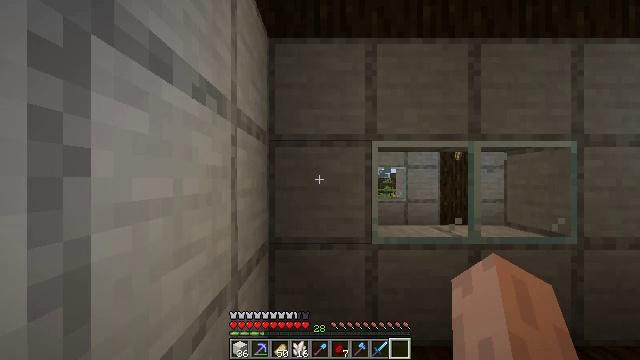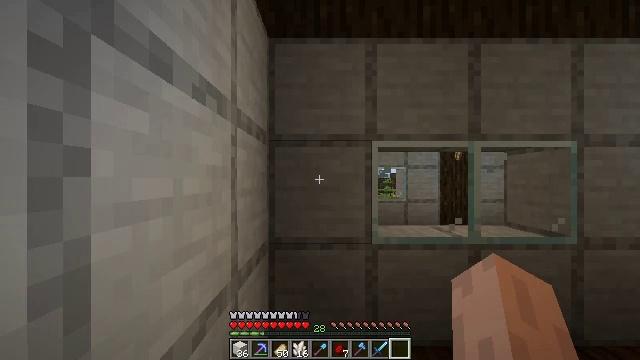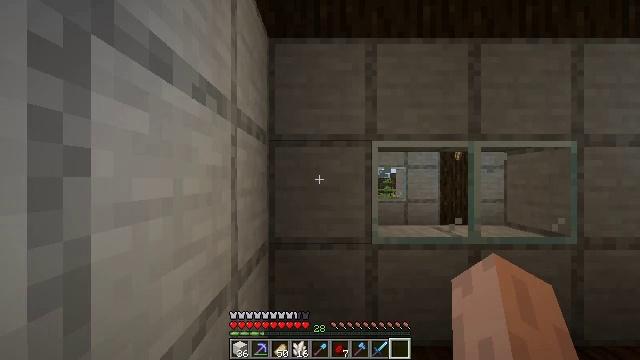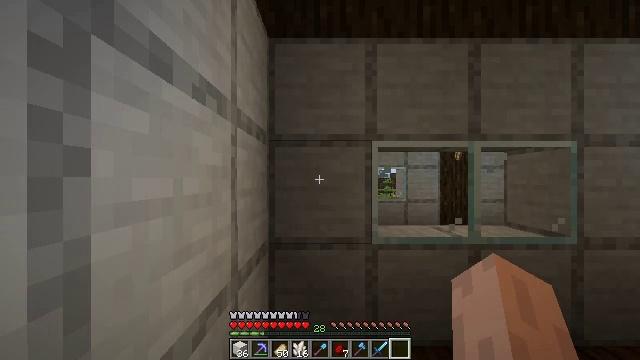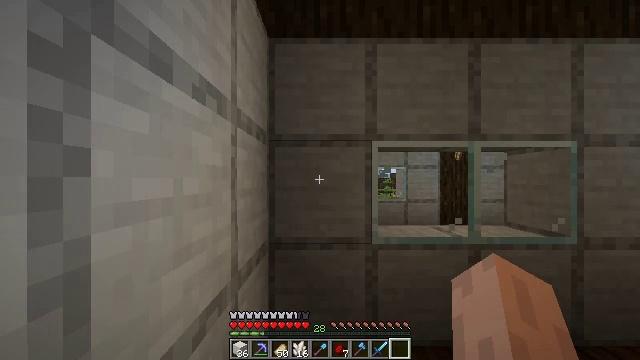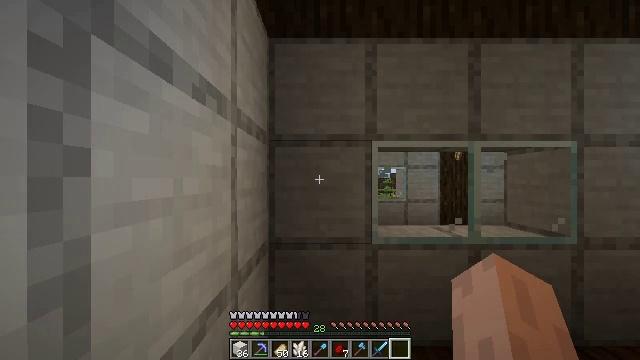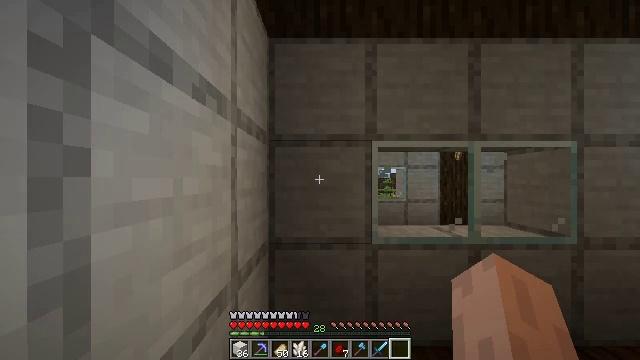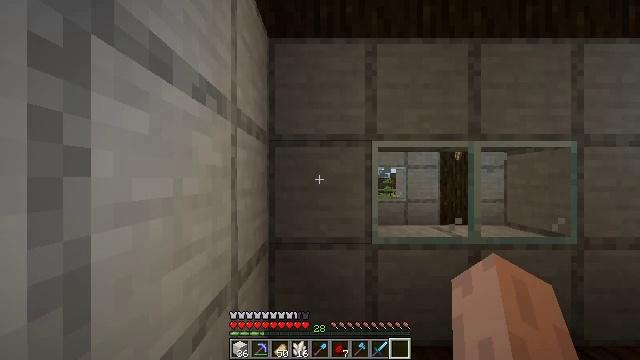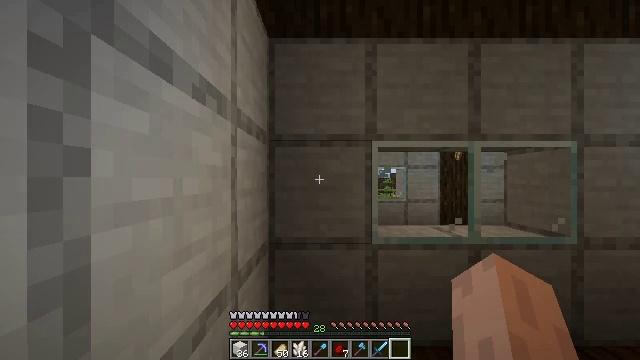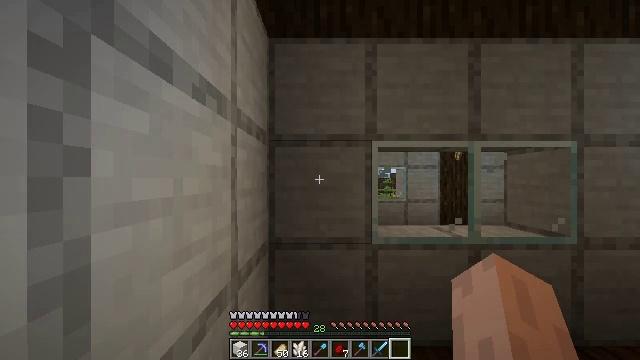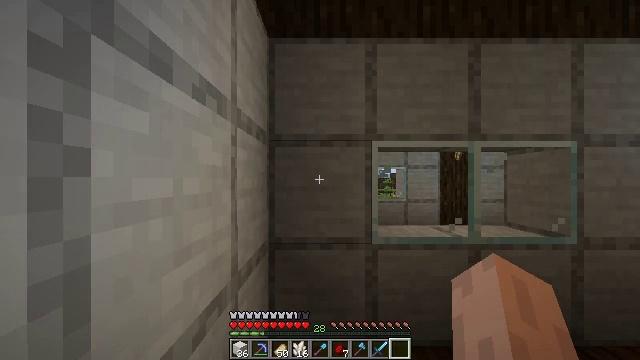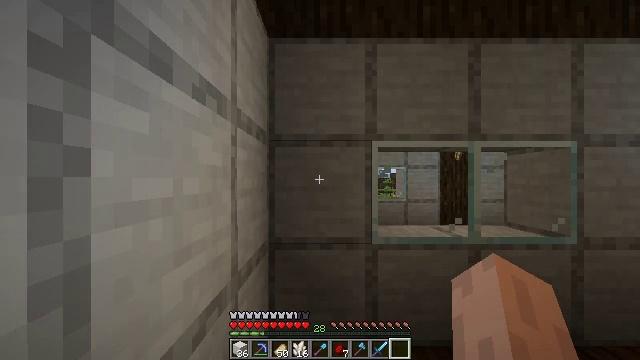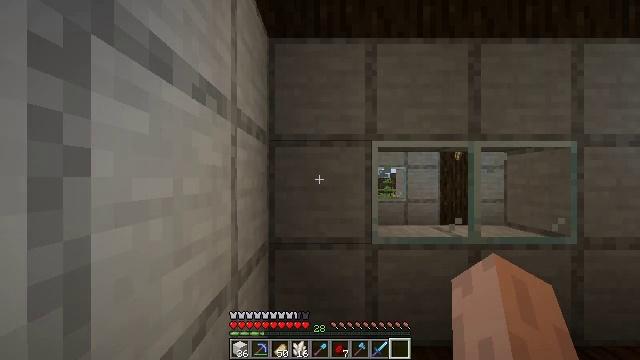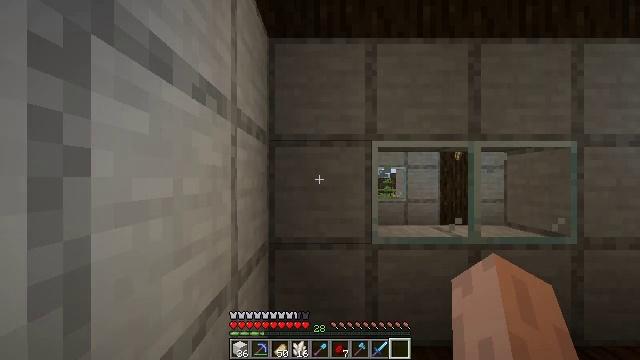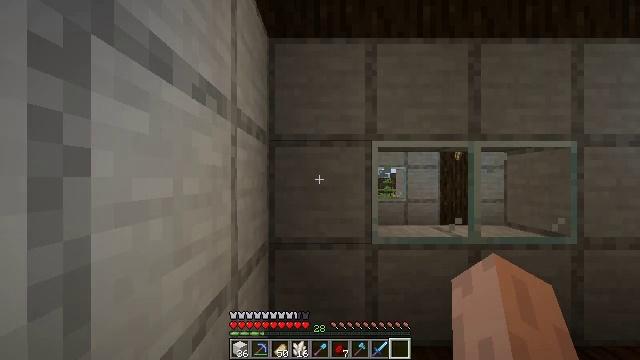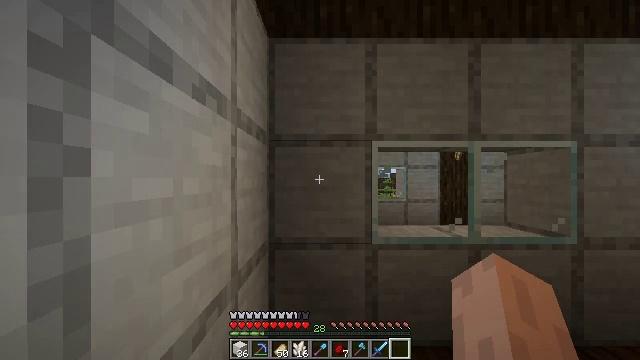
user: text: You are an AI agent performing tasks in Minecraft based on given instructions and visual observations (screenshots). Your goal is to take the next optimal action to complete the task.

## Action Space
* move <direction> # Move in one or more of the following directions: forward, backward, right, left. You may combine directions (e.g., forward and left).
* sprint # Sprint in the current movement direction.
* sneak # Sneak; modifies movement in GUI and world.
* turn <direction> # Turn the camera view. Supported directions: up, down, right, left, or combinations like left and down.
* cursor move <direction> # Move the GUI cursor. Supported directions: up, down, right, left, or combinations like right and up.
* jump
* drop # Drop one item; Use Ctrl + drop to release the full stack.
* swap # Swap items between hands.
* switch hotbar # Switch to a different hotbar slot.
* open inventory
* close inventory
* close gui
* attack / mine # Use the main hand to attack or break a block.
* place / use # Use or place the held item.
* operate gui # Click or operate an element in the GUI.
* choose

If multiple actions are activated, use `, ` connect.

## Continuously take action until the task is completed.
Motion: motion action
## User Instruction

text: Interact with the furnace to obtain green dye.
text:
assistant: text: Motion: no_op
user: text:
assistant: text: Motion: no_op
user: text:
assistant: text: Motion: no_op
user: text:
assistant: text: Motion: no_op
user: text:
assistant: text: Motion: no_op
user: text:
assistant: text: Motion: no_op
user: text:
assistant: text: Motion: no_op
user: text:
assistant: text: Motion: no_op
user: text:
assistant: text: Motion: no_op
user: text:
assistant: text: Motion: no_op
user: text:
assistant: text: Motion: no_op
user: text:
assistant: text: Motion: no_op
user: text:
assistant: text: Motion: no_op
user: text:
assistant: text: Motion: no_op
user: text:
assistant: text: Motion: no_op
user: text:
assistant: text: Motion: no_op
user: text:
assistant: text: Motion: no_op
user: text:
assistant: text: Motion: no_op
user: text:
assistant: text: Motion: no_op
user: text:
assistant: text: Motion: no_op
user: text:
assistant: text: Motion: no_op
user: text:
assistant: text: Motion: no_op
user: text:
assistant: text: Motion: no_op
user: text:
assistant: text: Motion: no_op
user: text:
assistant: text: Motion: no_op
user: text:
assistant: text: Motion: no_op
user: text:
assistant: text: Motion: no_op
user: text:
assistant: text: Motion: no_op
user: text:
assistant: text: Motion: no_op
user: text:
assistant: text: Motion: no_op